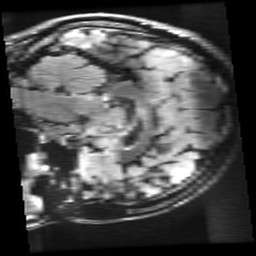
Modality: FLAIR
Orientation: sagittal
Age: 26
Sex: female
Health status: healthy
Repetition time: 12 s
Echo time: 0.09782 s